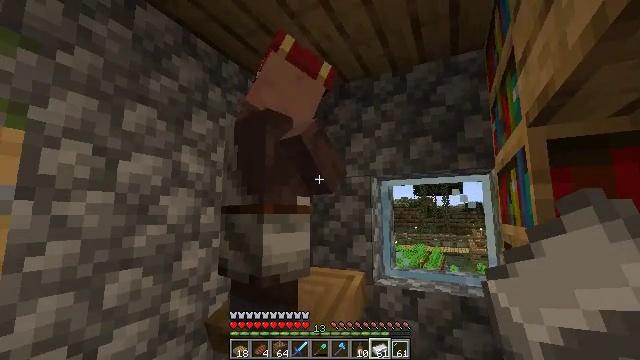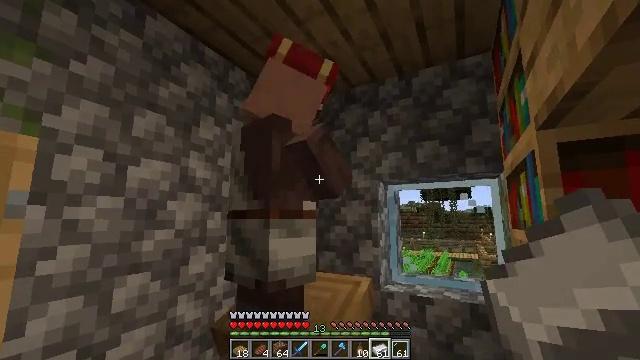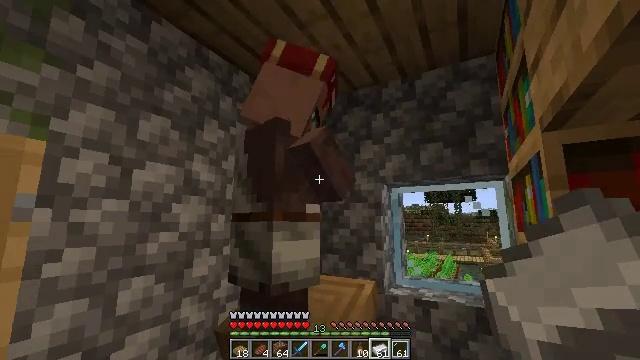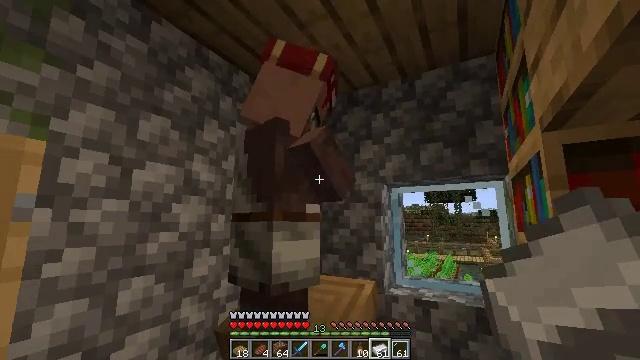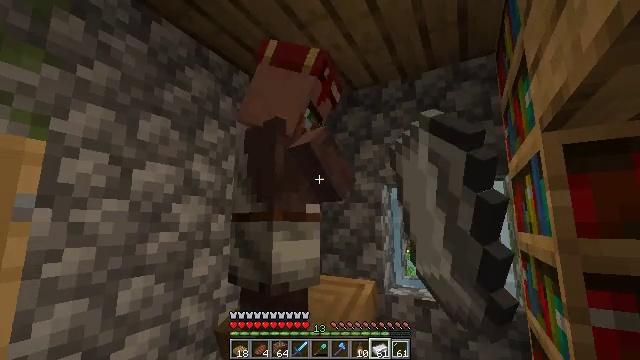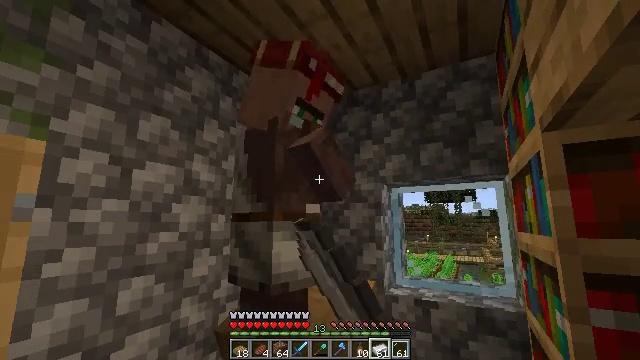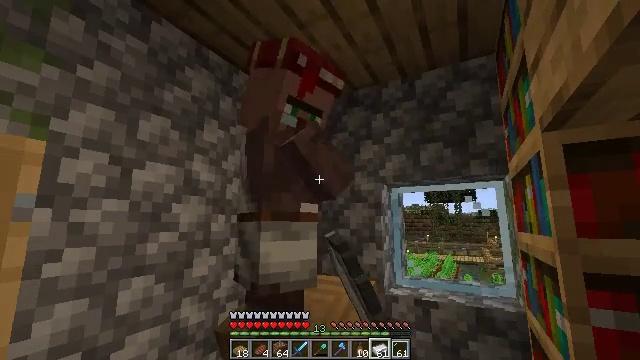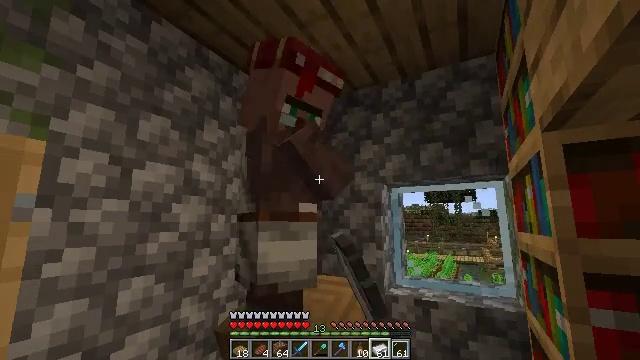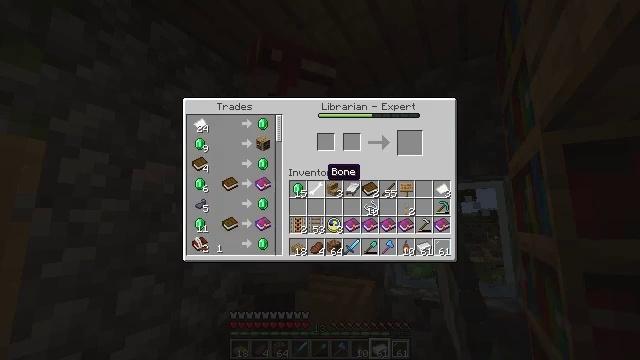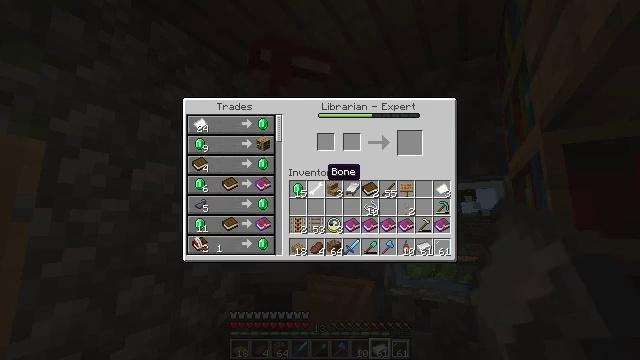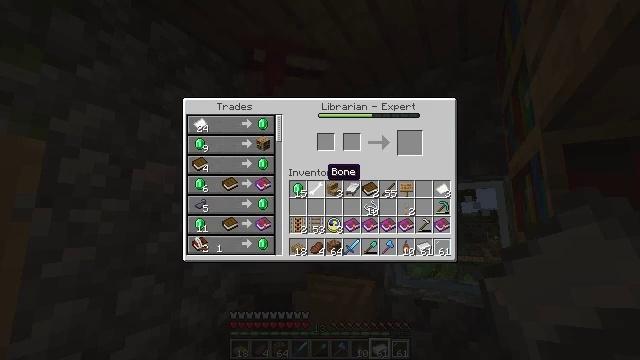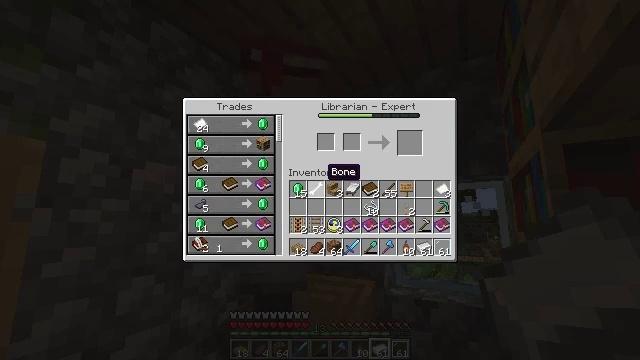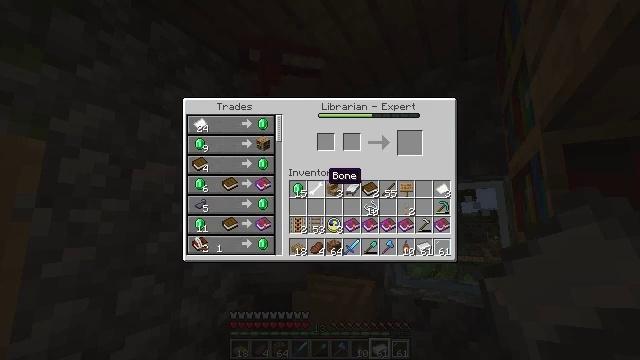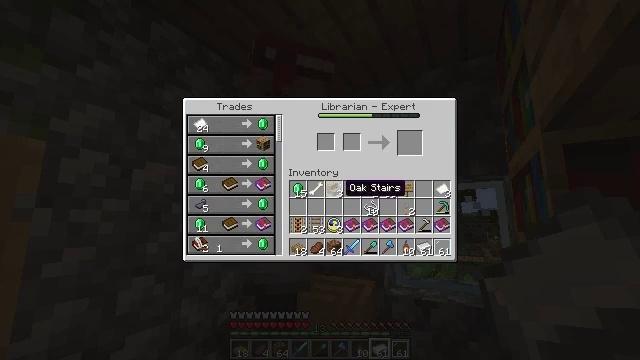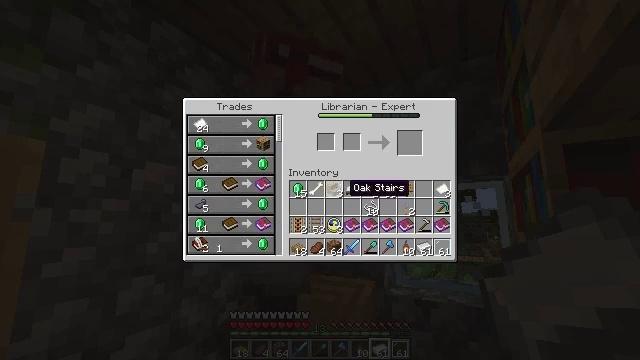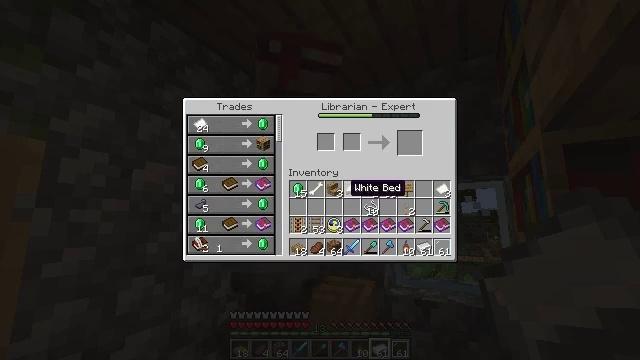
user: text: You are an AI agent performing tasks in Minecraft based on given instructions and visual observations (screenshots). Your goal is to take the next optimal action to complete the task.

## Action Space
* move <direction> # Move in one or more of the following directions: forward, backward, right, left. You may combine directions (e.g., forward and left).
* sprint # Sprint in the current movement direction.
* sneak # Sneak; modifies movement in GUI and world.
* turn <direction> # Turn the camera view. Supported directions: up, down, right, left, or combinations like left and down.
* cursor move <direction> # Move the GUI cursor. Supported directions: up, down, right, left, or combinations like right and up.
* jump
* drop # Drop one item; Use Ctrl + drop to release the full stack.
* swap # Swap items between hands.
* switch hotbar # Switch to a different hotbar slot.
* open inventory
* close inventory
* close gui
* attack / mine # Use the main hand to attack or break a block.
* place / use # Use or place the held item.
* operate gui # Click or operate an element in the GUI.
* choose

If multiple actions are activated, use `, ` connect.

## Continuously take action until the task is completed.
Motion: motion action
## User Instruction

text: Create a clock at the crafting table.
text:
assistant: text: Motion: turn left and up
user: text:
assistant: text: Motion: no_op
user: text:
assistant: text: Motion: use / place
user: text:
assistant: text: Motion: use / place
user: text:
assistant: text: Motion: use / place
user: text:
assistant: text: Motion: use / place
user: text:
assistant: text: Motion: no_op
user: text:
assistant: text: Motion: open gui
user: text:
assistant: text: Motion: no_op
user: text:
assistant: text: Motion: no_op
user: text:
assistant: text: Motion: no_op
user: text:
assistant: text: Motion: no_op
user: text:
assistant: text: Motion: cursor move right and down
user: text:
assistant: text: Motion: no_op
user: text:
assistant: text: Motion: no_op
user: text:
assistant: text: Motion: no_op
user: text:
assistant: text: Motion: no_op
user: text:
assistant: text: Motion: no_op
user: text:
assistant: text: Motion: cursor move left and down
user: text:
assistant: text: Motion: cursor move left and down
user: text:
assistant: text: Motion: no_op
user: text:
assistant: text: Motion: no_op
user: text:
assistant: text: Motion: no_op
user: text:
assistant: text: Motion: no_op
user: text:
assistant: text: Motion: no_op
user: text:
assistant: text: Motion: no_op
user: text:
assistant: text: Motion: no_op
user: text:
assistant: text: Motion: no_op
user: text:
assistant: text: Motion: no_op
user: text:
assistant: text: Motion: no_op